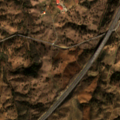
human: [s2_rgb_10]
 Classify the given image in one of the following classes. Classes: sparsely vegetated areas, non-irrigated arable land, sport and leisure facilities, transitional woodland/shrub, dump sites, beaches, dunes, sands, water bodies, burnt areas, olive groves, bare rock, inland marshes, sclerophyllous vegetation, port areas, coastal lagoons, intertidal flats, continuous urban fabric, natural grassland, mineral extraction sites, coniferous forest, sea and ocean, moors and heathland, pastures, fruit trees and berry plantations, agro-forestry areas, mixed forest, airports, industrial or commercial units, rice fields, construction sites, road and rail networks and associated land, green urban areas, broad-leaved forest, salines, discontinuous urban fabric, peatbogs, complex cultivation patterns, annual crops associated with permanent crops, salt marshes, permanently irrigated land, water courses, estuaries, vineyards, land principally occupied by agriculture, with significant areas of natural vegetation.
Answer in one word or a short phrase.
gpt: pastures, land principally occupied by agriculture, with significant areas of natural vegetation, agro-forestry areas, transitional woodland/shrub